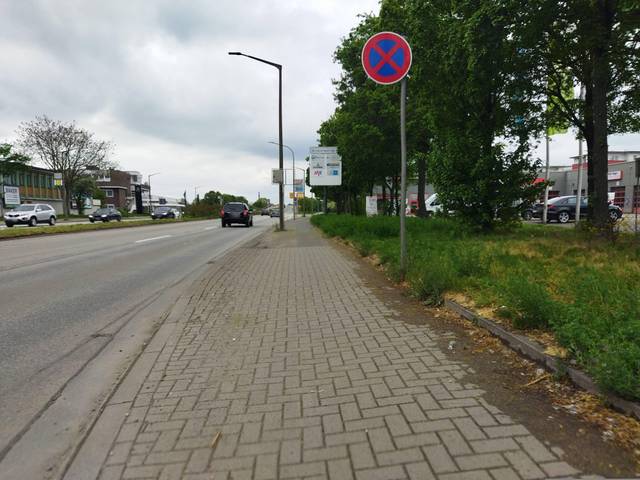
Region: Germany
Coordinates: 49.457, 8.432